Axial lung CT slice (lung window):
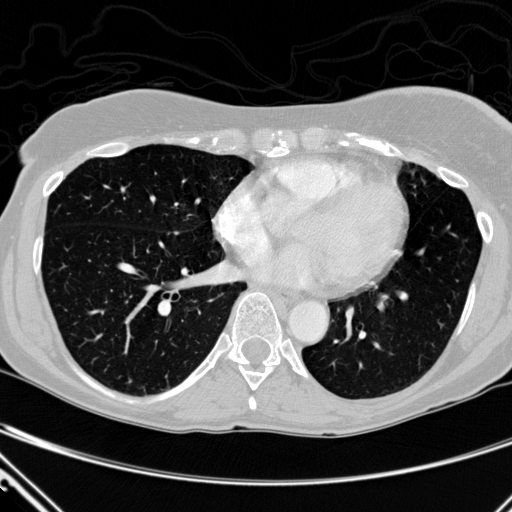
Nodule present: no